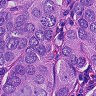
Metastatic tissue present: yes